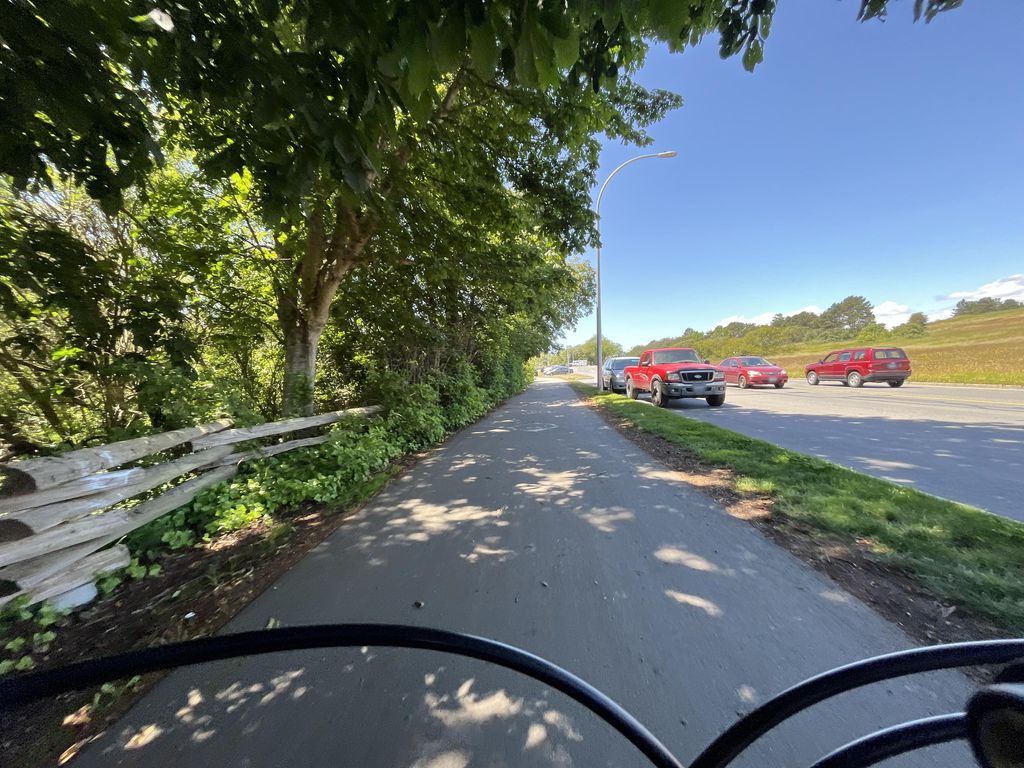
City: victoria